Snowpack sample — Snodgrass Mountain, Crested Butte, Colorado (2/4/25, 12:06 PM MST)
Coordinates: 38.923, -106.968
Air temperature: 35 °F
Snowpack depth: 80 cm
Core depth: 50 cm
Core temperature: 30.2 °F
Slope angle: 14°, slope face: 78°
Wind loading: low
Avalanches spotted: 0
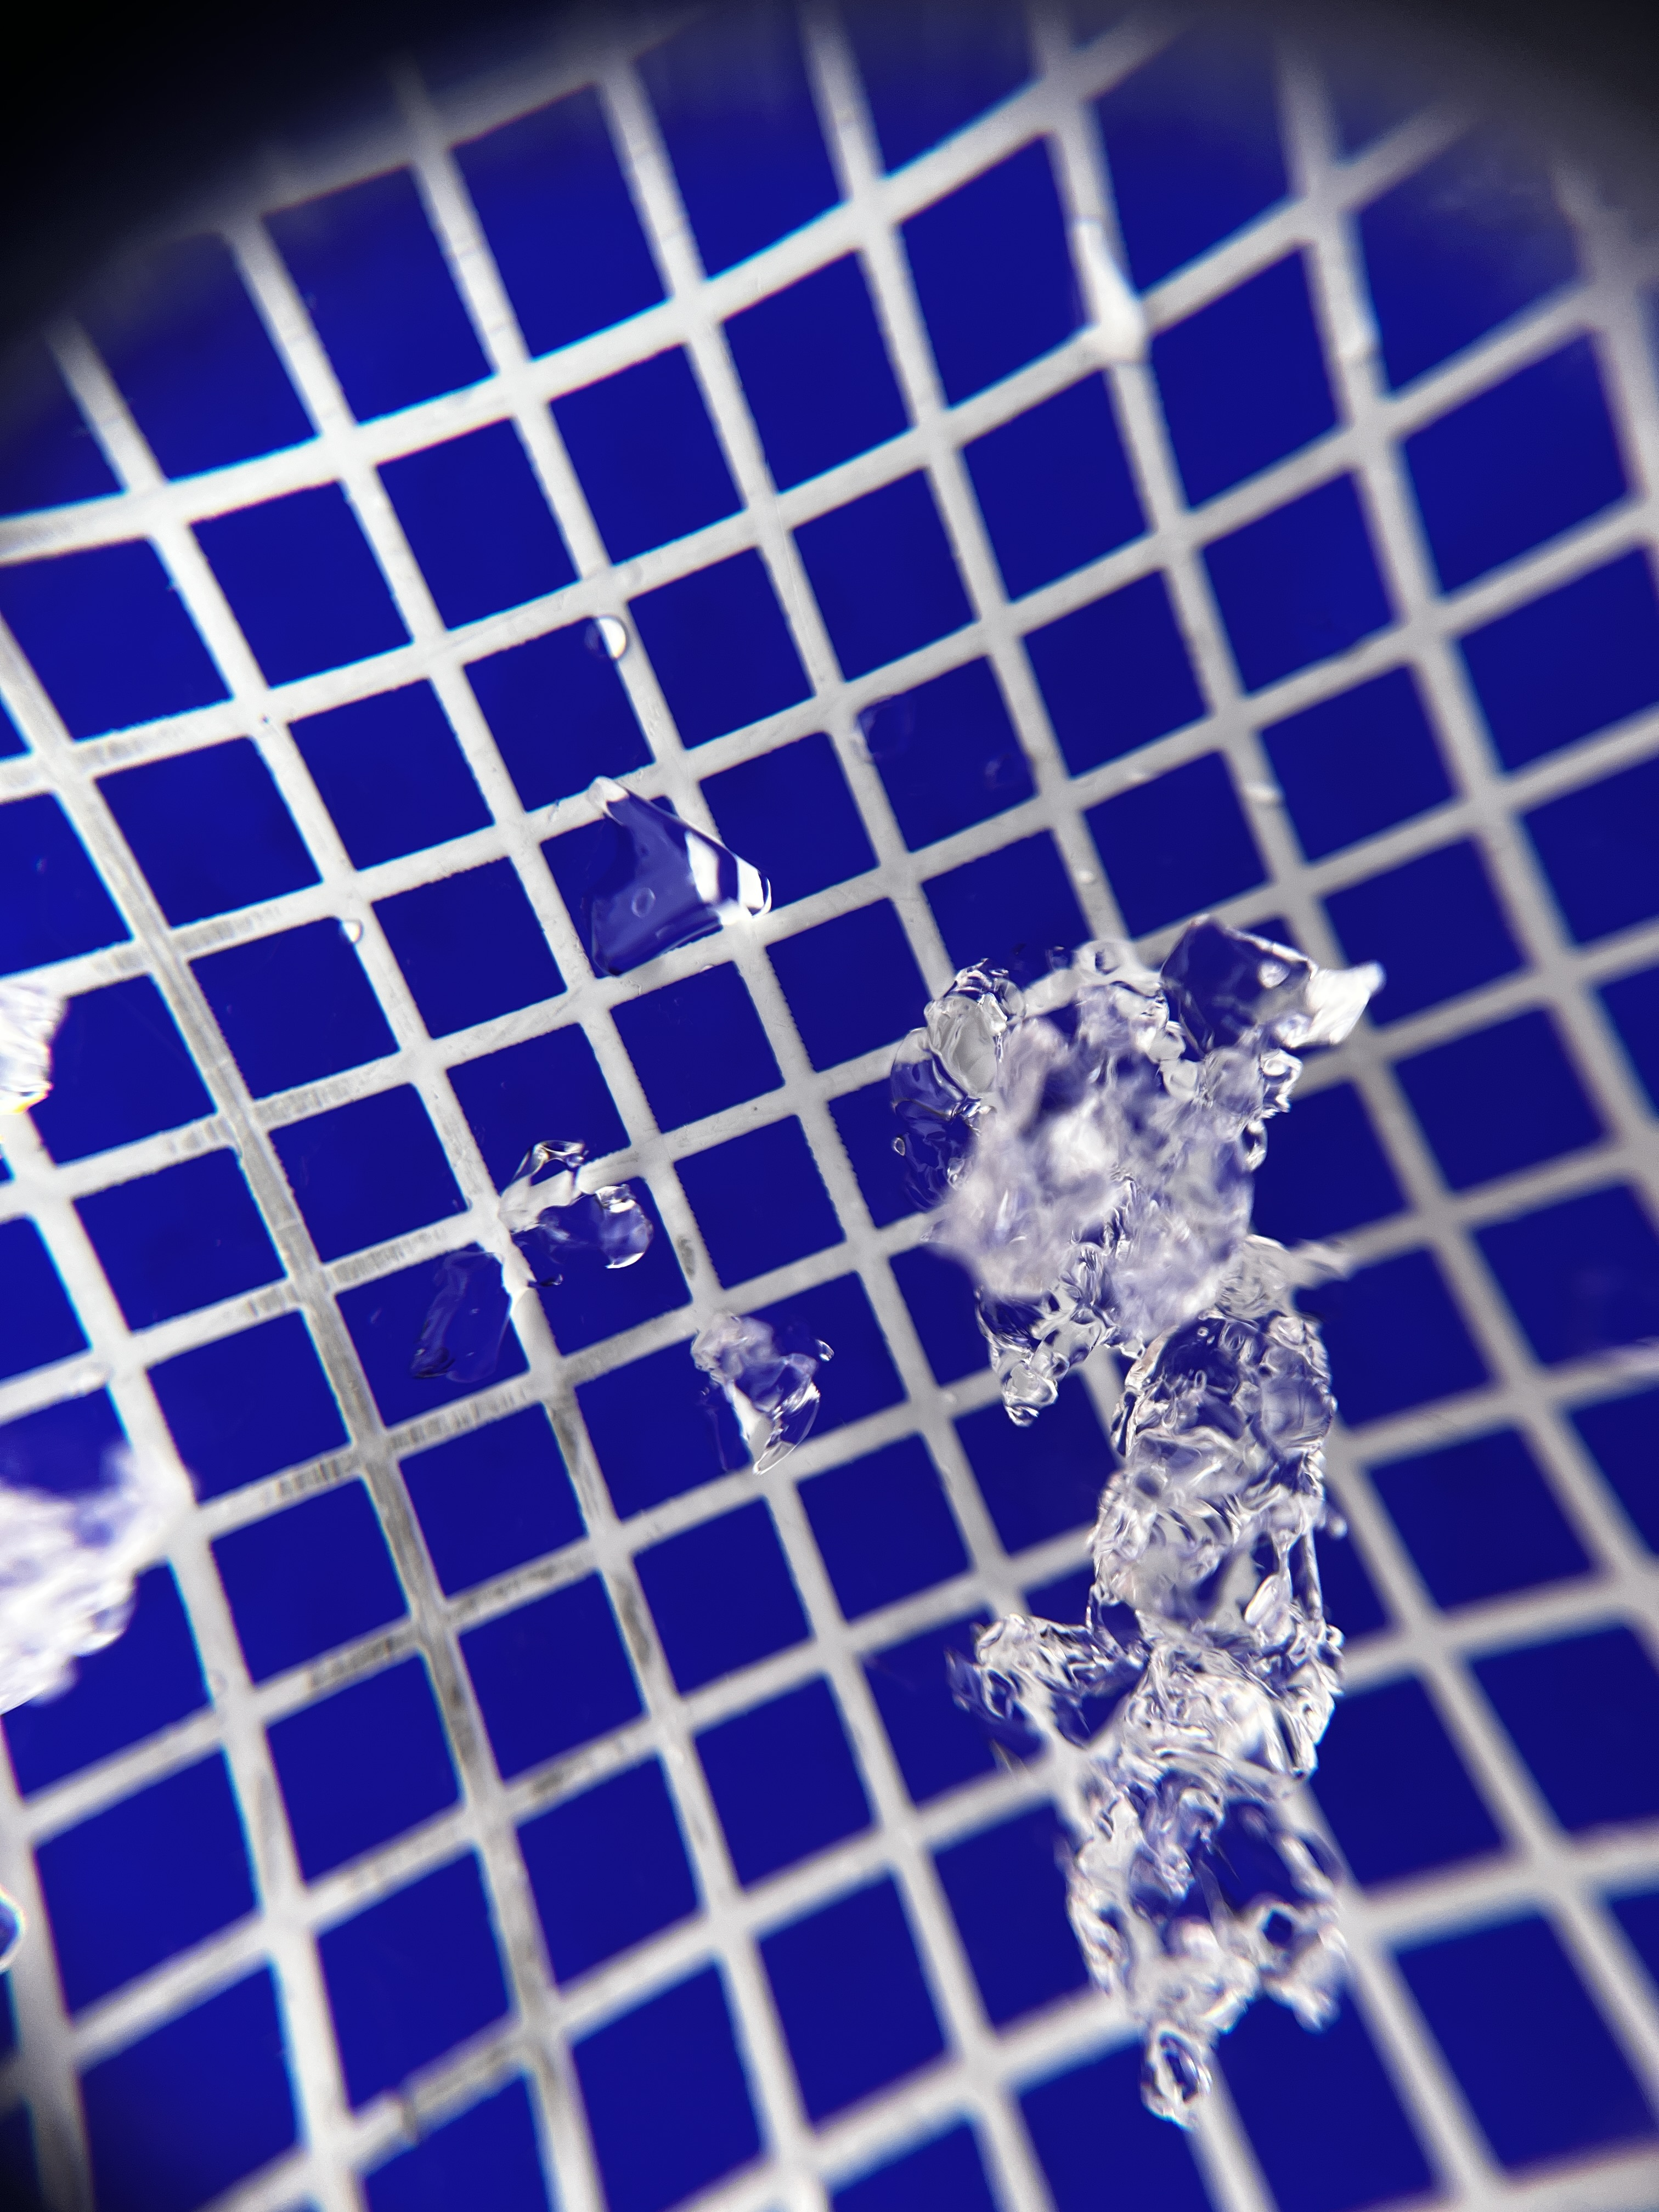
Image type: magnified_profile
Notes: No avalanches nearby, unusually warm weather for the last month reported by residents, Collected 25 yards from treeline